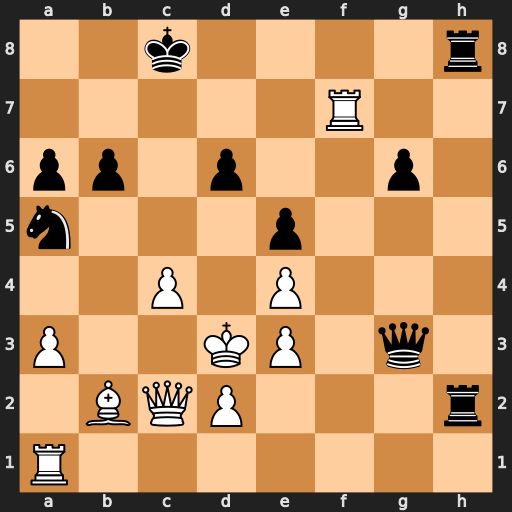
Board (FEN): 2k4r/5R2/pp1p2p1/n3p3/2P1P3/P2KP1q1/1BQP3r/R7
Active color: w
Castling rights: -
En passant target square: -
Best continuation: Qa4 Qg4 Bc3